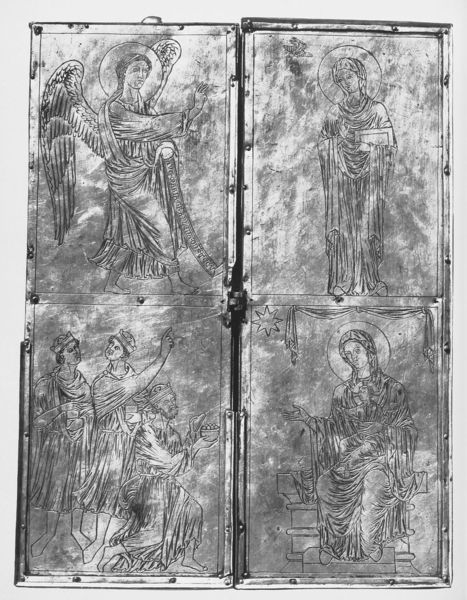
Titel: Kreuzreliquientryptichon aus Mettlach
Standort: Trier, Dom (EU - D - RP)
Schlagwörter: flügel, mann, umhang, weiß, frau, männer, schwarz, tür, bibel, vorhang, krone, engel, schrift, bücher, türen, könig, thron, essen, tafel, metall, tor, vier, deckel, buch, stern, stich, schwert, waffe, beten, umschlag, portal, heiligenschein, pforte, jesus, weihrauch, könige, heilige, heilig, maria, erzengel, schanier, verkündigung, tafeln, daniel, geschenke, heilgenschein, muttergottes, graviert, vierteilig, scshwarz, 3, 4, dabid